Current action and preconditions to check: trajectory_clear

Your task: For each precondition in the list above, predict whether it will hold at this action.

Consider the current scene as observed from the mobile robot's camera, and analyze the predicted future states of all dynamic agents (e.g., people, animals, vehicles, or any moving entities) within the NEXT SECOND.

IMPORTANT: Only answer "very likely" if you are absolutely certain—based on strong, clear evidence—that a dynamic agent will violate the precondition in the predicted future state. Do NOT answer "very likely" for unlikely, ambiguous, or low-probability risks.

Ask yourself for each precondition: Is there a high probability, with clear and convincing evidence, that the predicted future states of any dynamic agent will interfere with the predicted future state of the currently executing action within the NEXT SECOND, causing that precondition to fail?

Assess the risk level based on these predictions. Use "likely" or "very likely" if motions create a clear risk of interference.

Use "neutral" or "improbable" if agents are nearby but their predicted paths are clearly diverging or non-conflicting.

Failure Risk Categories: "very improbable", "improbable", "neutral", "likely", "very likely"

Answer Format: Output ONLY the probability_of_failure value from these categories: "very improbable", "improbable", "neutral", "likely", "very likely"

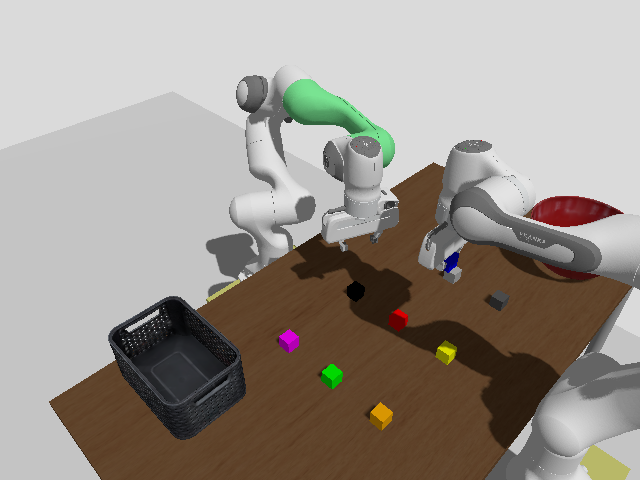

Answer: improbable